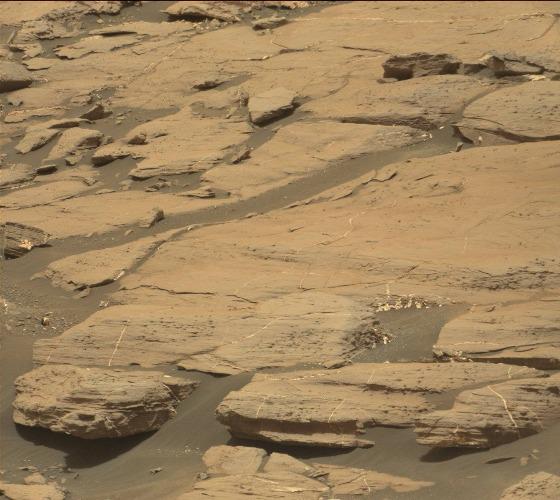
Terrain classes present: Bedrock, Gravel / Sand / Soil, Rock, Shadow